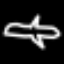
Label: airplane